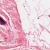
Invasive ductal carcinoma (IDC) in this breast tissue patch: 0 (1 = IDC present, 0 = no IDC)